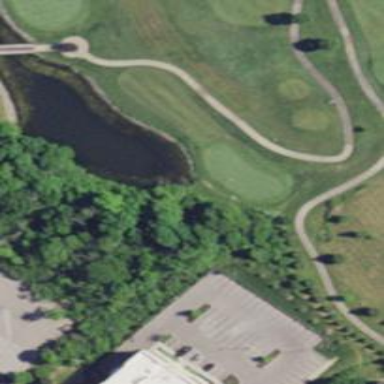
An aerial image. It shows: Golf hole.